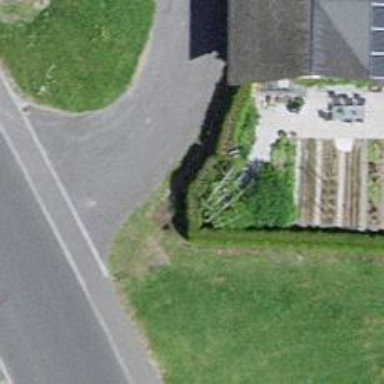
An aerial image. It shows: Hedge acting as barrier.